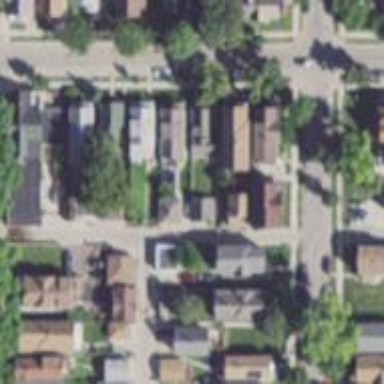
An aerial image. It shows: Alley classified as service road.